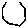
Label: hexagon